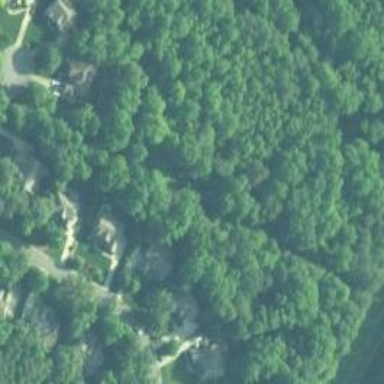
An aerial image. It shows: Mixed woodland with variety of leaf types and cycles.